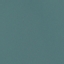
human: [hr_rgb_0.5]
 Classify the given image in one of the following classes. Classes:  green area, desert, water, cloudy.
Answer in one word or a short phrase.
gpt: water